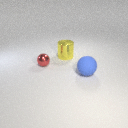
large blue rubber sphere in front of large yellow metal cylinder